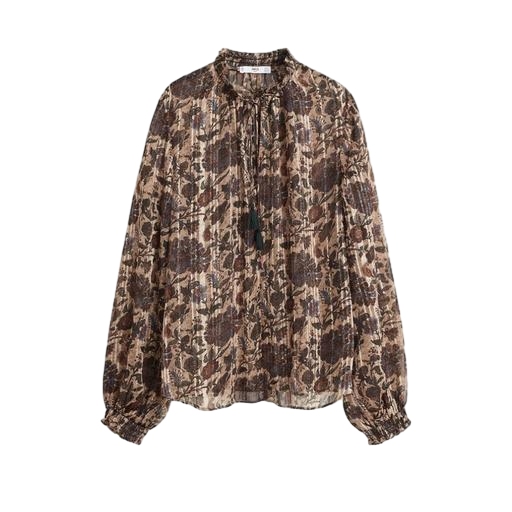
brown medallion-print blouse, floral-print lamé blouse, natural floral-print boho blouse, white background